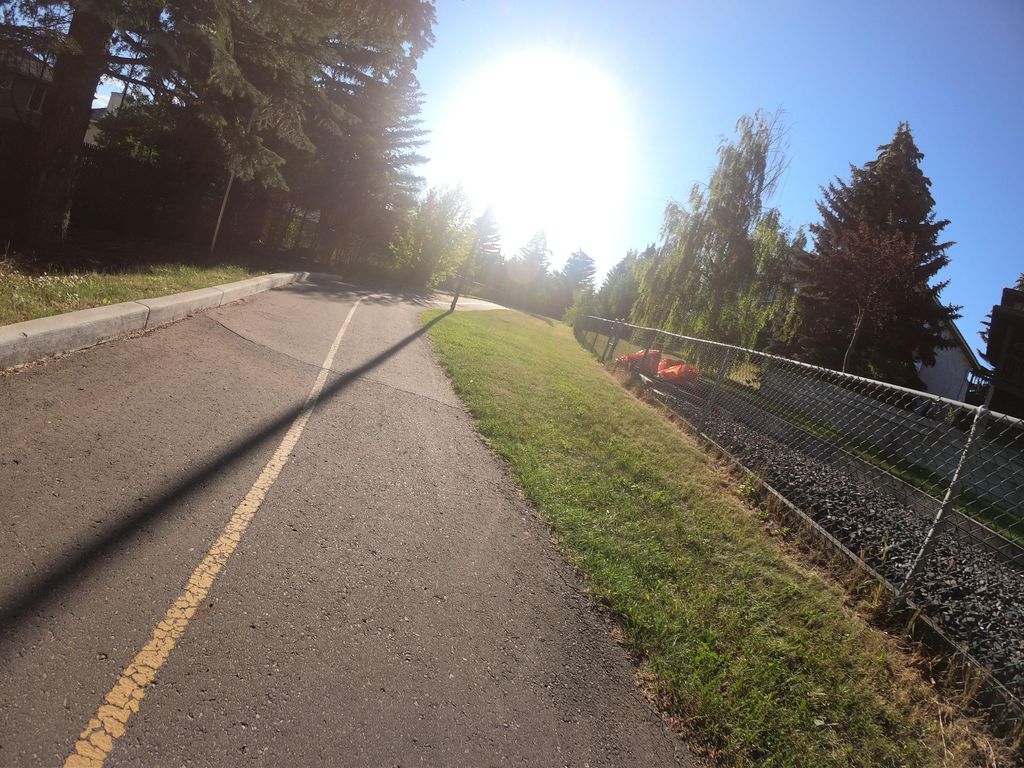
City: calgary